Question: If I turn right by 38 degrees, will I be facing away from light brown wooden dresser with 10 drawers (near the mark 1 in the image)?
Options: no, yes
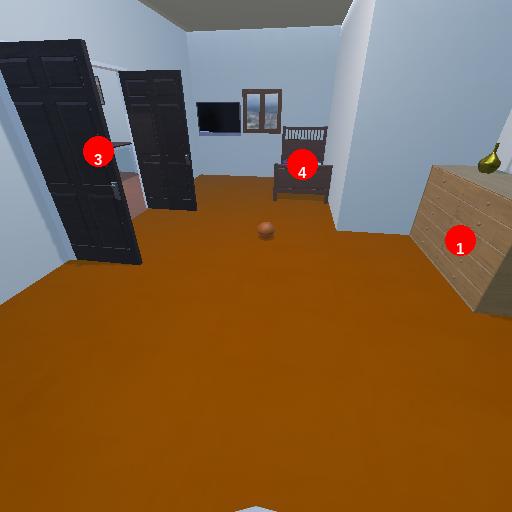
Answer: no